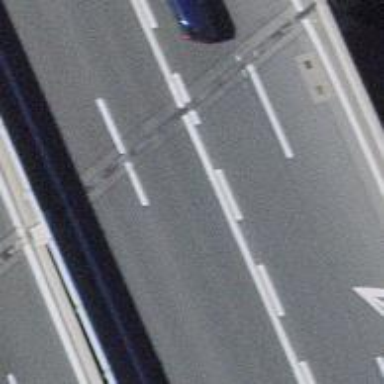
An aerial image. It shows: Asphalt bridge for motorway link.